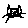
Label: cat